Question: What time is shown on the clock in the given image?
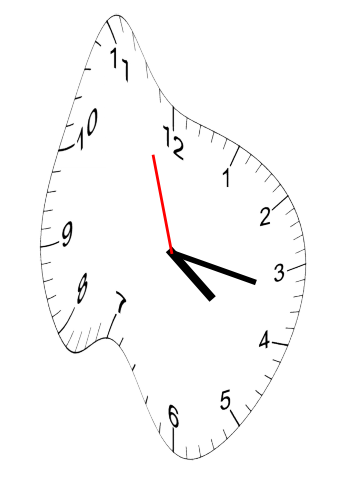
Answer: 04:16:57